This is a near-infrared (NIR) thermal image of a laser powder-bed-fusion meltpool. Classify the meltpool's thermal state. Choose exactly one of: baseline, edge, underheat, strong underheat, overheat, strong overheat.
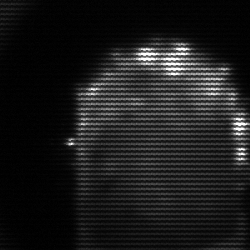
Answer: baseline